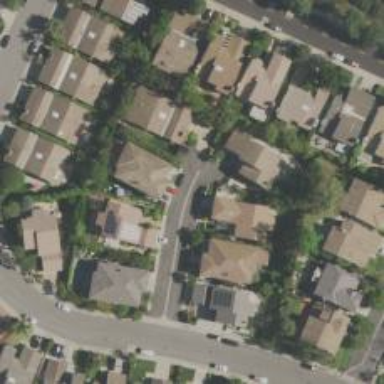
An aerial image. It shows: Residential alleyway.